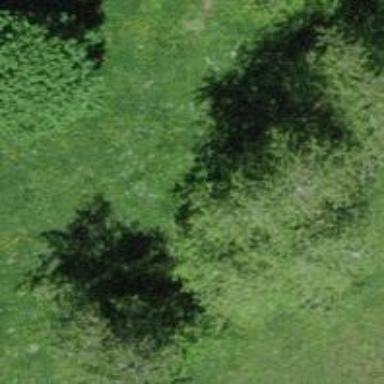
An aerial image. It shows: Agricultural area with deciduous broadleaved trees.